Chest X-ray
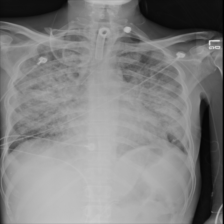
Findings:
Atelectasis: negative
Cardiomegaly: negative
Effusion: negative
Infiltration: positive
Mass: negative
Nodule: negative
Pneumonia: negative
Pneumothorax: negative
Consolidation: negative
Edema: negative
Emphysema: negative
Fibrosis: negative
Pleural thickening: negative
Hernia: negative